Question: I just go to WPF and have many problems, I very much like WPF and started working with it. I just make a design with WPF:

Now, I want when I click on label (icon with 3 line), then label without icon in sidebar will hide (can hide with animation).
Here my code:
Icon button:
'''
<DockPanel DockPanel.Dock="Left">
<!-- Minimize Sidebar -->
<Label Name="LblMinimizeSideBar" Style="{StaticResource FontAwesome}" Foreground="{DynamicResource MainColor}" FontSize="24" Margin="10 0 0 0" VerticalAlignment="Center" MouseLeftButtonDown="LblMinimizeSideBar_MouseLeftButtonDown">&#xf0c9;</Label>
</DockPanel>
'''
Sidebar:
'''
<StackPanel DockPanel.Dock="Left" Width="80" Background="{DynamicResource MainColor}">
<ItemsControl Name="IcTodoList">
<ItemsControl.ItemTemplate>
<DataTemplate>
<StackPanel IsEnabled="{Binding IsEnabled}" Orientation="Vertical" Background="{Binding Background}" SnapsToDevicePixels="True" Cursor="Hand">
<Label Style="{StaticResource FontAwesome}" HorizontalAlignment="Center" FontSize="20" Foreground="#FFF">
&#xf007;
</Label>
<Label HorizontalAlignment="Center" Foreground="#FFF" Padding="0 0 0 10" Content="{Binding Title}"></Label>
<StackPanel.Triggers>
<EventTrigger RoutedEvent="MouseEnter">
<BeginStoryboard>
<Storyboard>
<ColorAnimationUsingKeyFrames BeginTime="00:00:00" Storyboard.TargetProperty="(StackPanel.Background).Color">
<LinearColorKeyFrame Value="#DB1918" KeyTime="0:0:0.6"/>
</ColorAnimationUsingKeyFrames>
</Storyboard>
</BeginStoryboard>
</EventTrigger>
<EventTrigger RoutedEvent="MouseLeave">
<BeginStoryboard>
<Storyboard>
<ColorAnimationUsingKeyFrames BeginTime="00:00:00" Storyboard.TargetProperty="(StackPanel.Background).Color">
<LinearColorKeyFrame Value="#FF5750" KeyTime="0:0:0.6"/>
</ColorAnimationUsingKeyFrames>
</Storyboard>
</BeginStoryboard>
</EventTrigger>
</StackPanel.Triggers>
</StackPanel>
</DataTemplate>
</ItemsControl.ItemTemplate>
</ItemsControl>
</StackPanel>
'''
Any easy way to make this?
Thankyou very much!
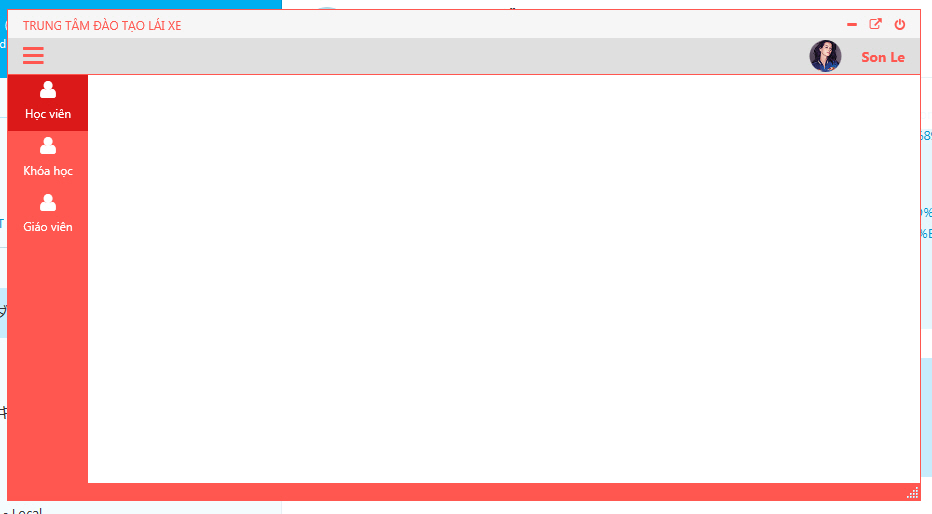
Answer: you can use this in the label triggers to start animation in the items control
Example
'''
<ItemsControl Name="TheItemYouWantToChange" />
'''
in the view resources
'''
<!-- Begin the Storyboard -->
<EventTrigger RoutedEvent="Button.Click\MOUSEDOWN" SourceName="YOUR_LABLE\BUTTON_NAME">
<BeginStoryboard Name="MyBeginStoryboard">
<Storyboard >
<DoubleAnimation
Storyboard.TargetName="TheItemYouWantToChange"
Storyboard.TargetProperty="Opacity"
Duration="0:0:5" From="1" To="0" />
</Storyboard>
</BeginStoryboard>
</EventTrigger>
'''
you can use animation to change opacity and visibility
for more info you can see : (the example is partly from there) <URL>